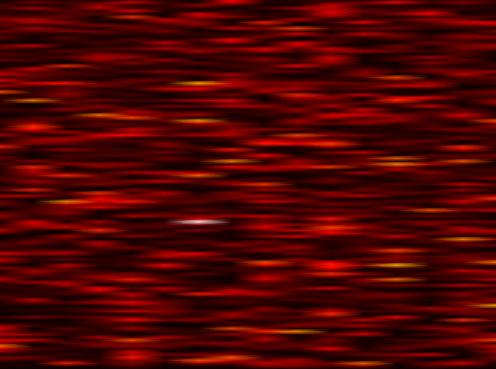
Label: OFDM